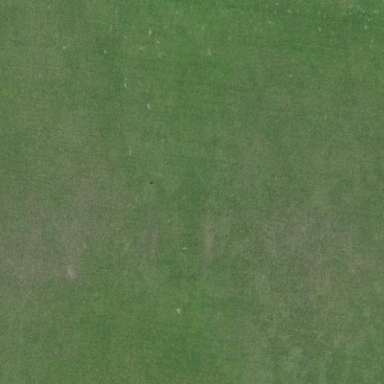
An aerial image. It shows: Grass pitch designated for soccer.